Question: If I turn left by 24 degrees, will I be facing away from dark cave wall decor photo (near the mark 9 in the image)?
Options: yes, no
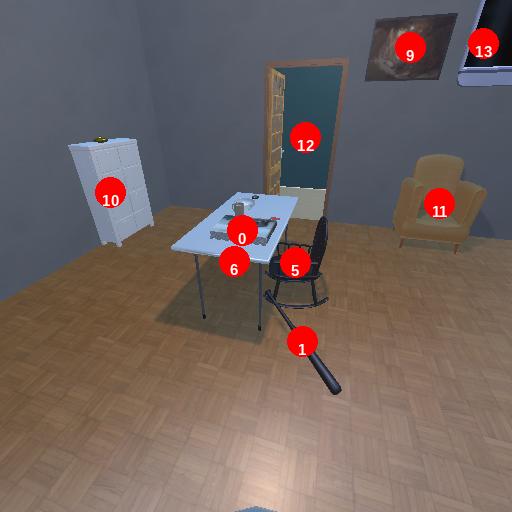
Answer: yes